You are looking at raw rotor-rig vibration samples arranged as a grayscale image. Determine the machine's mechanical condition. Answer with exactly one of: normal, misalignment, unbalance, looseness.
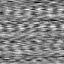
Answer: looseness